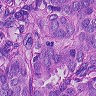
Metastatic tissue present: yes